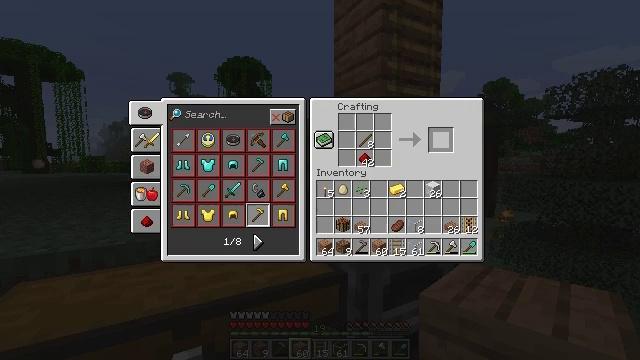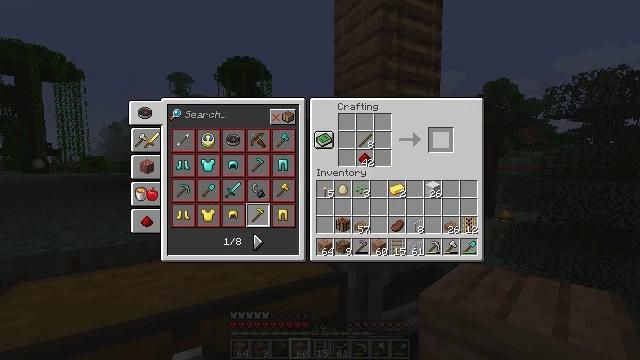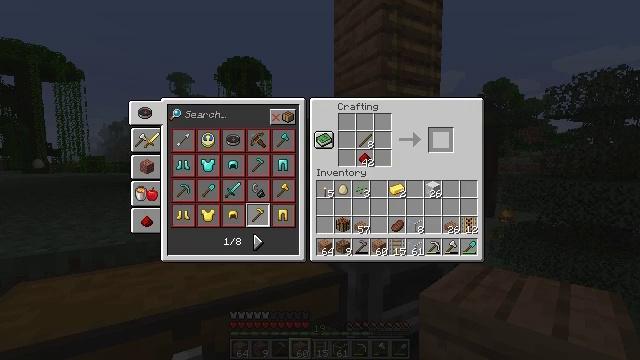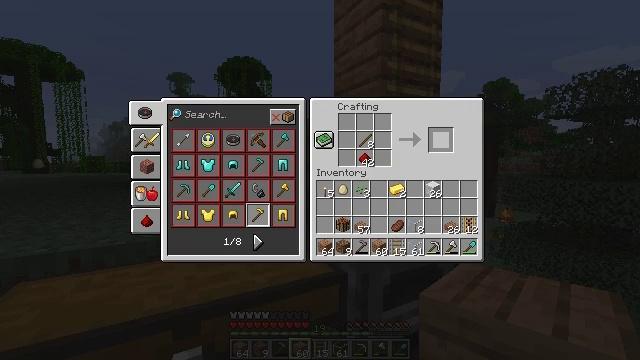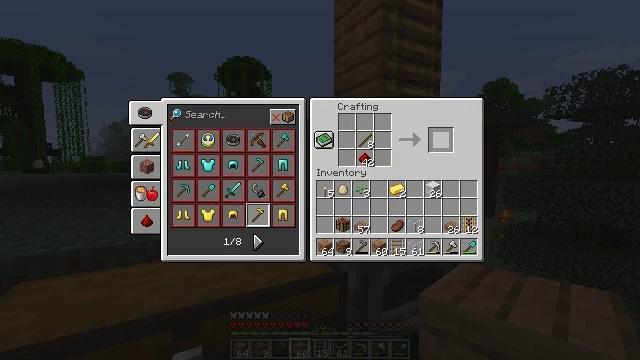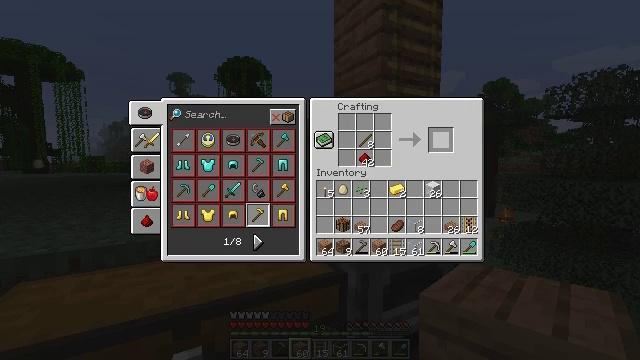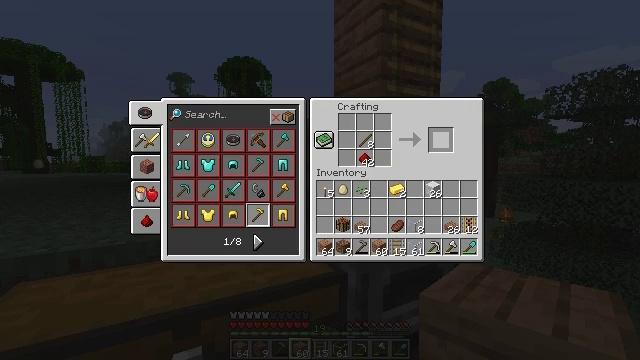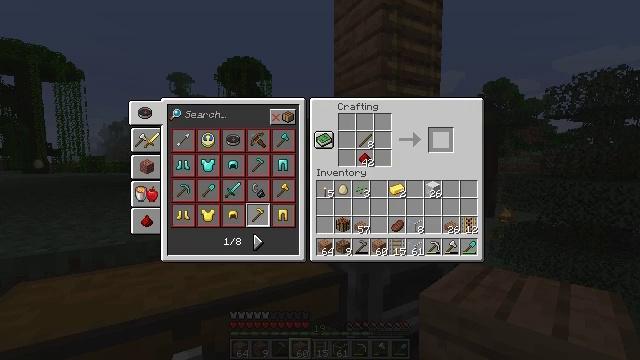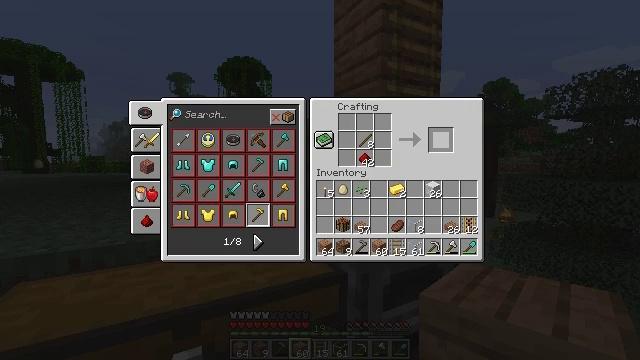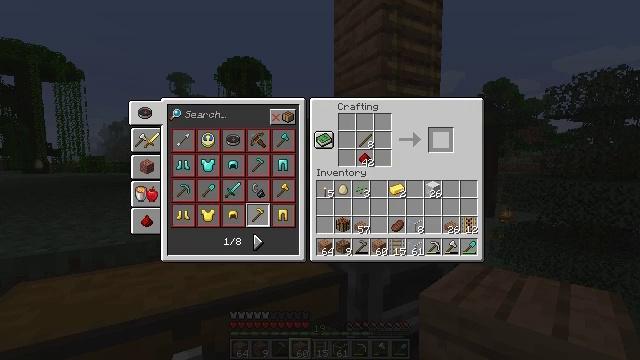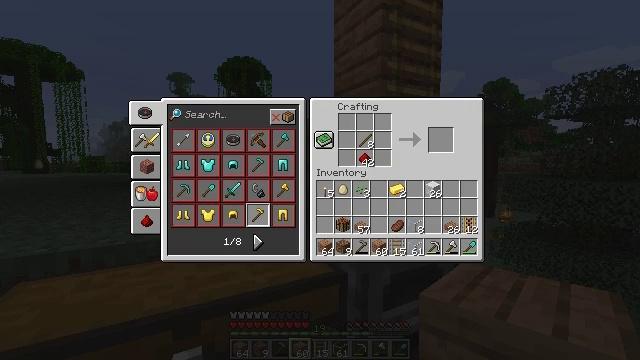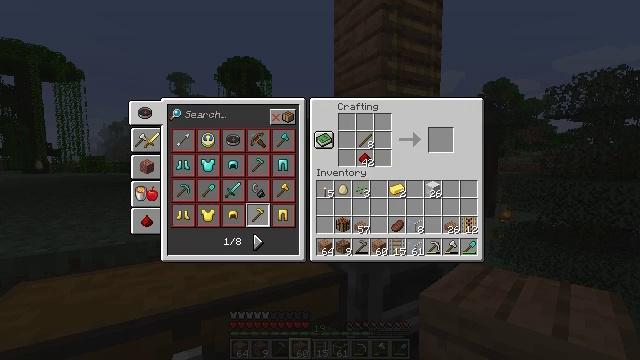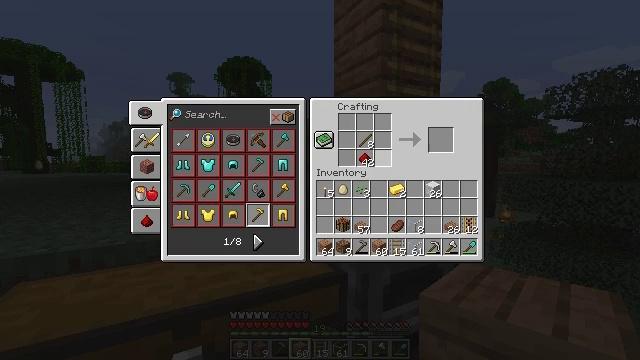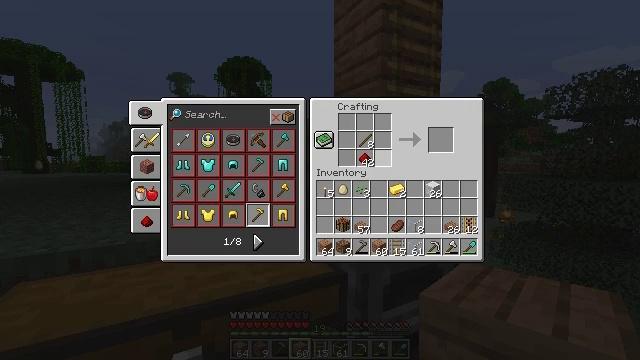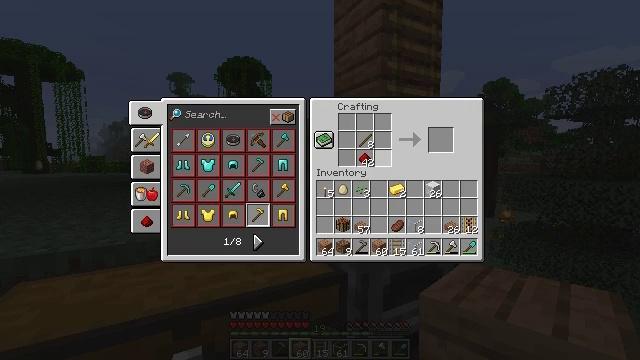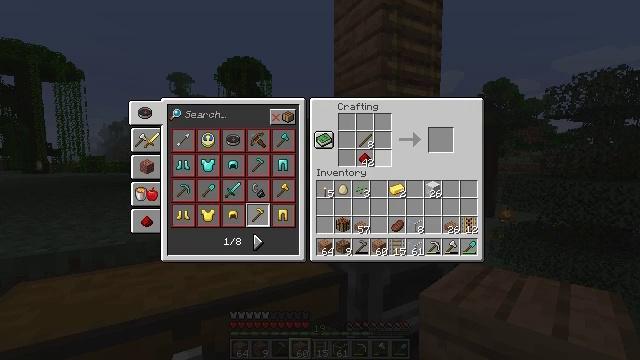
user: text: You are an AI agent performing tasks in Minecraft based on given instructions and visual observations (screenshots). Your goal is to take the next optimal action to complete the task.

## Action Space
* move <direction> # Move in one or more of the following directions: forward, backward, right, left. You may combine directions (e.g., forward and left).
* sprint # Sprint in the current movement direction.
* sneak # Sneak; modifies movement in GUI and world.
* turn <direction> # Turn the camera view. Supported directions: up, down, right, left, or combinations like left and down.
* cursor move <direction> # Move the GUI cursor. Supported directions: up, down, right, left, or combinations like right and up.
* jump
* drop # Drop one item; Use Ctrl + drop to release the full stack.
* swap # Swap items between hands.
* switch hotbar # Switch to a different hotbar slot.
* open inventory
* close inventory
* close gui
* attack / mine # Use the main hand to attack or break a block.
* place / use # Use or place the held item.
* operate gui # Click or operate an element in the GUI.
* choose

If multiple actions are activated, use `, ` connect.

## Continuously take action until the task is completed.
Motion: motion action
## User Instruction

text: Make a redstone torch on the crafting table.
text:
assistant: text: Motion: sneak, open gui
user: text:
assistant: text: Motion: sneak
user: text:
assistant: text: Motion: sneak
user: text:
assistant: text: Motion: sneak
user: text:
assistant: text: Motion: sneak
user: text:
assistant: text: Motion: sneak
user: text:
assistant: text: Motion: sneak
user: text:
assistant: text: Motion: sneak
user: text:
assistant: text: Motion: sneak
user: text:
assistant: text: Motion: sneak, cursor move left and down
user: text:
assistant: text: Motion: cursor move left and down
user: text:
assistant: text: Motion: cursor move left
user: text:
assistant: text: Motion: no_op
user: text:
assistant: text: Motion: no_op
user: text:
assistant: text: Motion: no_op
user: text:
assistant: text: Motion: sneak
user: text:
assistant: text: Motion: sneak
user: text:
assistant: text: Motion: sneak
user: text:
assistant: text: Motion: sneak
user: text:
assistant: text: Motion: sneak
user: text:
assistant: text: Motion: sneak
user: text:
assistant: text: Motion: sneak, cursor move up
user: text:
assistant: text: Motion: sneak
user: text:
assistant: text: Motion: sneak
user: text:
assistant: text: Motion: cursor move down
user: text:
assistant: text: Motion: no_op
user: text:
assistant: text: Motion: no_op
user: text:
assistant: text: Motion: no_op
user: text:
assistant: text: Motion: operate gui
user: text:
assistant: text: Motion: operate gui